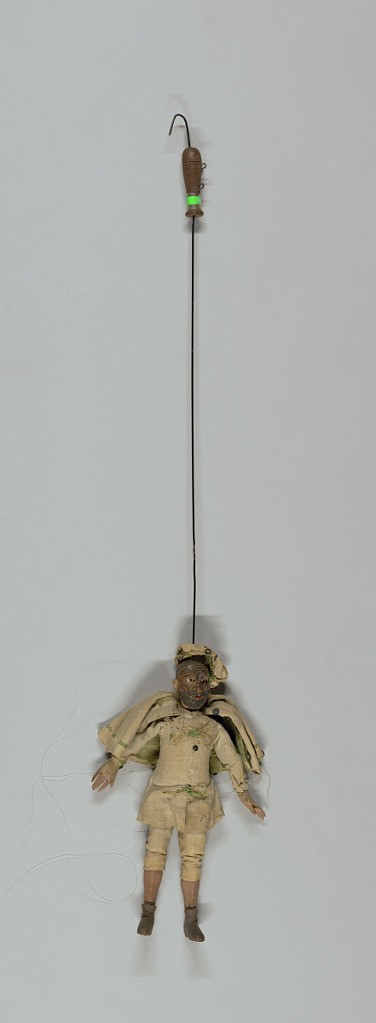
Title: Breughella
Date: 18th century
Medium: Carved and painted wood, glass and woven cloth
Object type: Puppet
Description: Set of Commedia dell'arte marionettes, each with facial masks and costume of stock character. Breughella shown with bearded mask. White outfit, cape and cap trimmed with green. Short brown boots. Wooden hands sewn into sleeves.